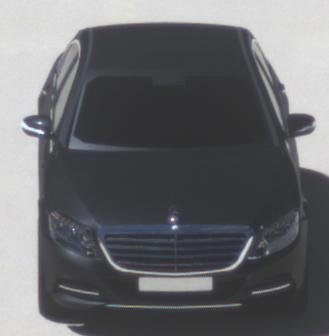
Make: Mercedes-Benz
Model: S 400 HYBRID
Detailed model: S-Class (222) Limousine
Model produced from: 2013/05
Model produced until: 2015/04
Doors: 4
Color: black
Road condition: dry road
Daytime: midday
Contrast: high contrast